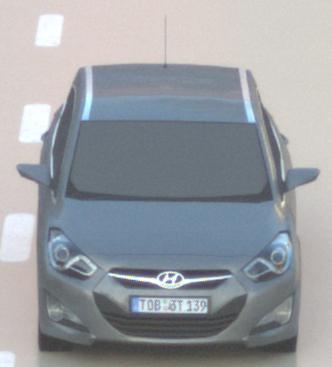
Make: Hyundai
Model: i40 Kombi 1.6 GDI
Detailed model: i40 (VF) Kombi
Model produced from: 2012/08
Model produced until: 2013/09
Doors: 5
Color: gray
Road condition: wet road
Daytime: sunrise or sunset
Contrast: low contrast